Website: macys
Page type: billing-address
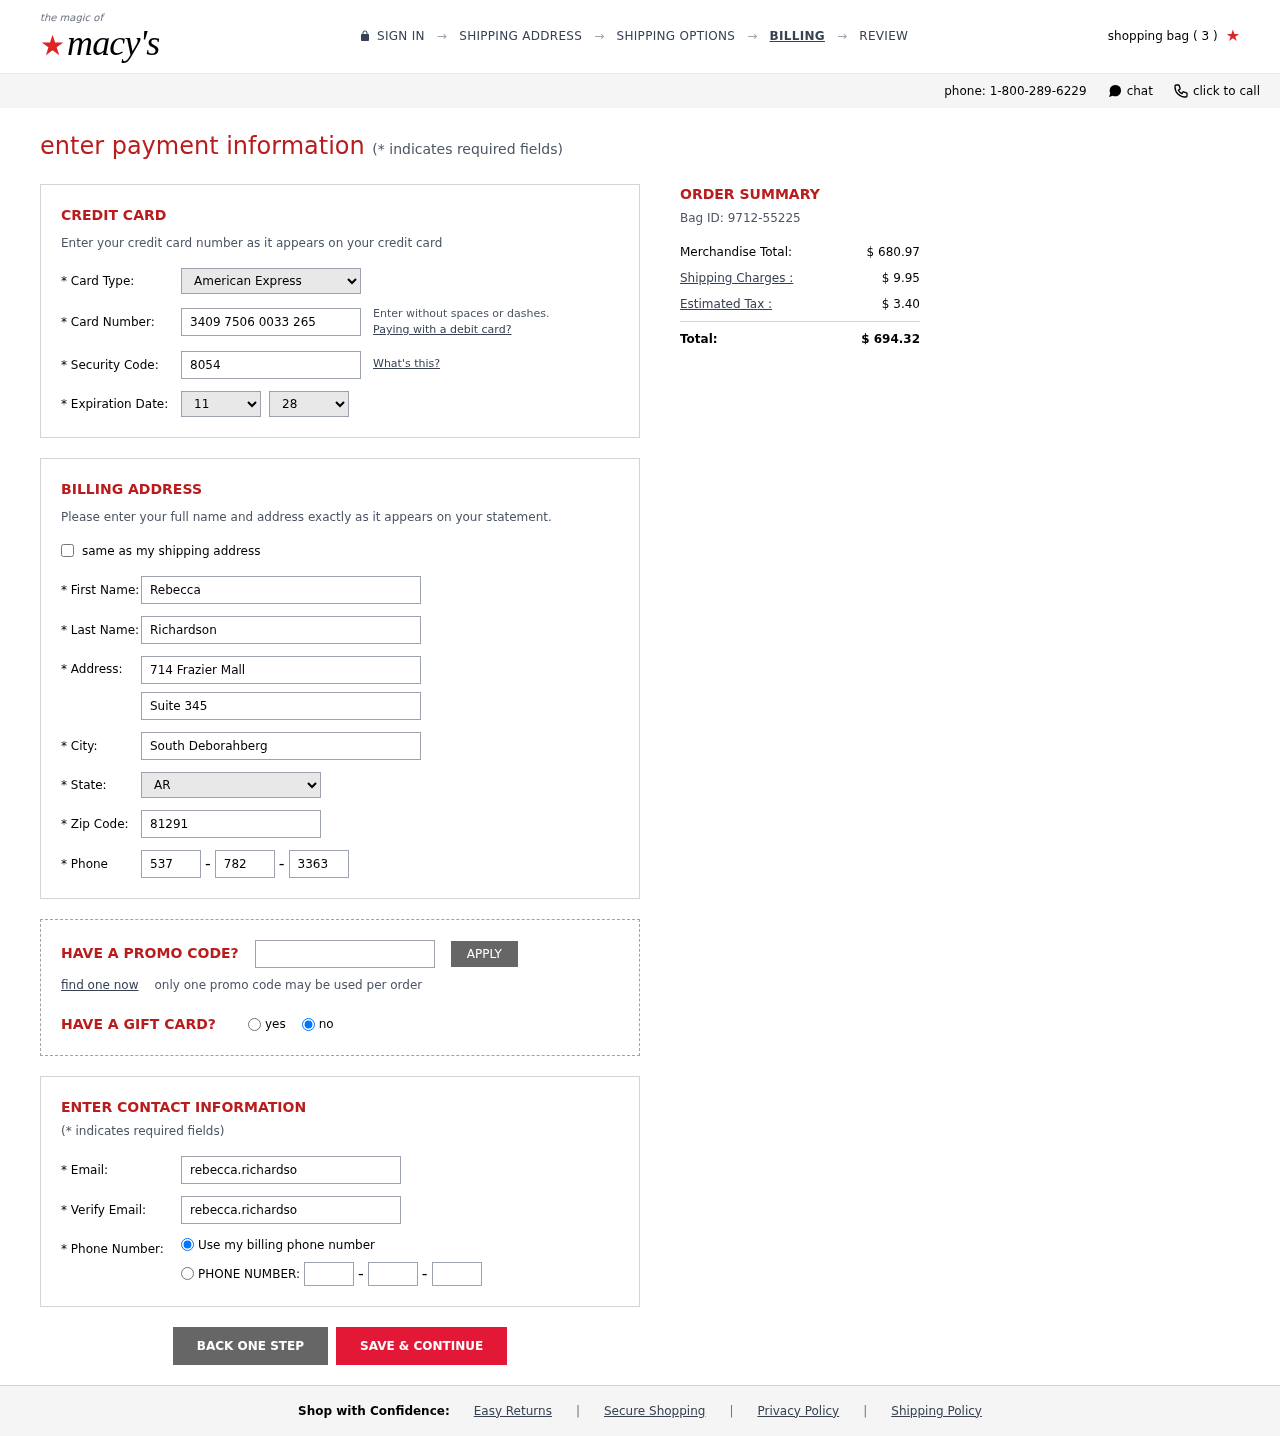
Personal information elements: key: PII_CARD_CVV
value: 8054
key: PII_CARD_EXPIRY_MONTH
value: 11
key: PII_CARD_EXPIRY_YEAR
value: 28
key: PII_CARD_NUMBER
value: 3409 7506 0033 265
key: PII_CARD_TYPE
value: American Express
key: PII_CITY
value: South Deborahberg
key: PII_EMAIL
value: rebecca.richardson@gmail.com
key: PII_FIRSTNAME
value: Rebecca
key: PII_LASTNAME
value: Richardson
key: PII_PHONE_AREA
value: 537
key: PII_PHONE_PREFIX
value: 782
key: PII_PHONE_SUFFIX
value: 3363
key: PII_POSTCODE
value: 81291
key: PII_STATE_ABBR
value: AR
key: PII_STREET
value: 714 Frazier Mall
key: PII_STREET2
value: Suite 345
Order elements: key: ORDER_NUM_ITEMS
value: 3
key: ORDER_ID
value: Bag ID: 9712-55225
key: ORDER_SUBTOTAL
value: $ 680.97
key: ORDER_SHIPPING_COST
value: $ 9.95
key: ORDER_TAX
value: $ 3.40
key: ORDER_TOTAL
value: $ 694.32